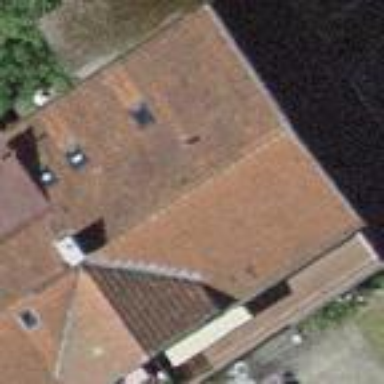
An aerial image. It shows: Terrace building.